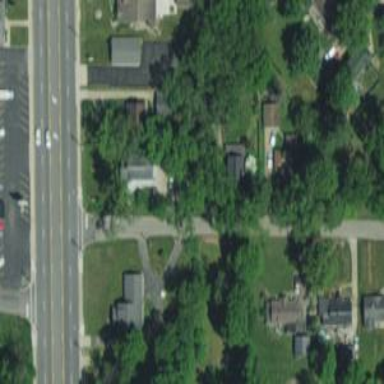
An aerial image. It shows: Residential road.